【题型】选择题　【知识点】立体几何　【难度】medium
公元前4世纪，古希腊数学家梅内克缪斯（Menaechmus）为了解决倍立方问题而发现了圆锥曲线。他用垂直于母线的平面去截取顶角（圆锥底面圆的一条直径的两个端点与顶点连线所形成的等腰三角形的顶角）分别是锐角、直角、钝角的三种圆锥，得到三种曲线，梅内克缪斯分别称之为锐角、直角和钝角圆锥曲线，今称椭圆、抛物线和双曲线。

如图，四面体$P-ABC$中，$AP$、$AB$、$AC$两两垂直，$|\overrightarrow{AP}|=|\overrightarrow{AC}|$，$\overrightarrow{AM}=\overrightarrow{MC}=\overrightarrow{CN}$，点$O$为底面$ABC$内的一个动点。

(1) 若$\angle OPM=\angle APM$，则点$O$的轨迹是椭圆的一部分；
(2) 若$\angle OPC=\angle APC$，则点$O$的轨迹是双曲线的一部分；
(3) 若$\angle OPN=\angle APN$，则点$O$的轨迹是抛物线的一部分。

以上几个命题中，真命题的个数为（ ）

A. 0个
B. 1个
C. 2个
D. 3个

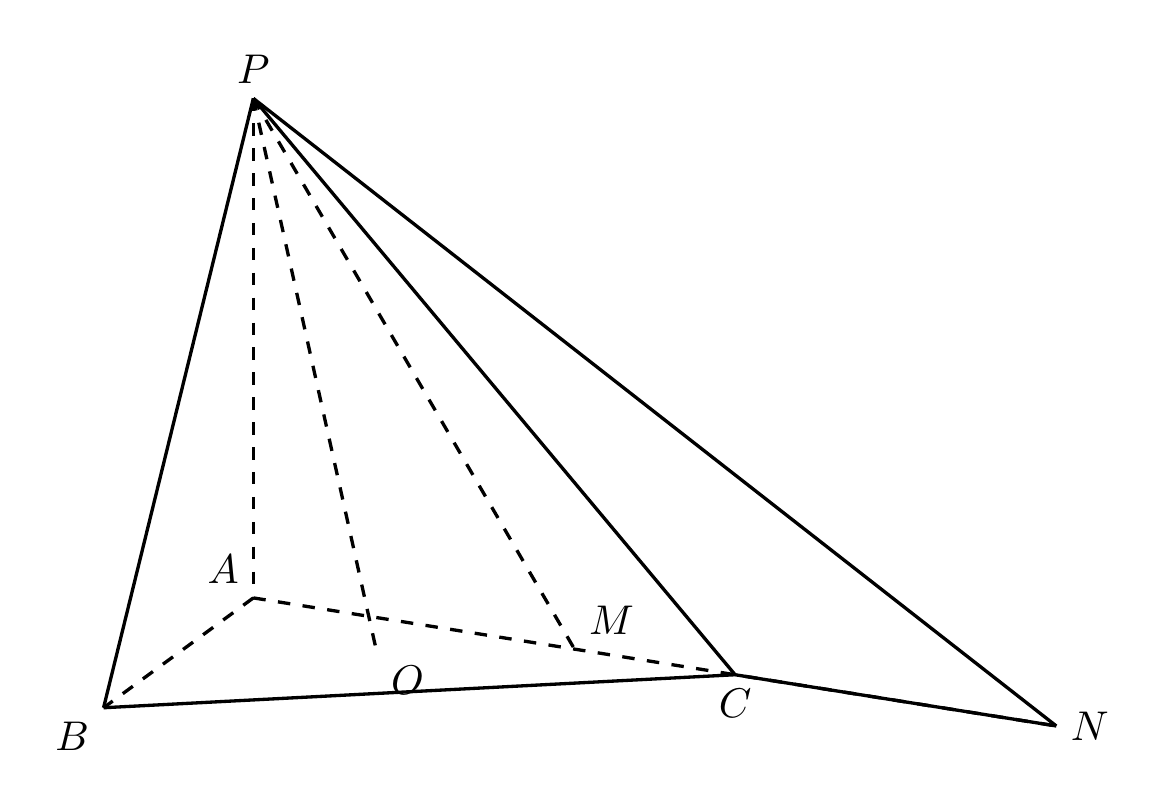
【解答】
\textbf{【答案】} B

\textbf{【分析】} 根据梅内克缪斯理论，求出圆锥顶角$\theta$为锐角、直角还是钝角，进而判断轨迹类型即可。

\textbf{【解答】}
(1) 因为$AP$、$AB$、$AC$两两垂直，$AB\cap AC=A$，$AB,AC\subset$平面$ABC$，所以$PA\perp$平面$ABC$。
因为$\angle OPM=\angle APM$，所以$O$点在以$PM$为轴的圆锥面上。
因为$|\overrightarrow{AP}|=|\overrightarrow{AC}|$，$\overrightarrow{AM}=\overrightarrow{MC}$，所以$\tan\angle APM=\frac{AM}{PA}=\frac{1}{2}$。
设圆锥顶角为$\theta$，则
\[
\tan\theta = \tan2\angle APM = \frac{2\times\frac{1}{2}}{1-\frac{1}{4}} = \frac{4}{3} > 0
\]
所以顶角$\theta$为锐角，即点$O$的轨迹是椭圆的一部分，故(1)正确。

(2) 当$\angle OPC=\angle APC$时，$O$点在以$PC$为轴的圆锥面上。
因为$|\overrightarrow{AP}|=|\overrightarrow{AC}|$，$\tan\angle APC=1$，故$\angle APC=\frac{\pi}{4}$。
此时圆锥顶角$\theta=2\angle APC=\frac{\pi}{2}$为直角，所以$O$的轨迹是抛物线的一部分，故(2)错误。

(3) 当$\angle OPN=\angle APN$时，$O$点在以$PN$为轴的圆锥面上。
因为$|\overrightarrow{AP}|=|\overrightarrow{AC}|$，$\overrightarrow{AM}=\overrightarrow{MC}=\overrightarrow{CN}$，所以$\tan\angle APN=\frac{AN}{PA}=\frac{3}{2}$。
\[
\tan\theta = \tan2\angle APN = \frac{2\times\frac{3}{2}}{1-\frac{9}{4}} = -\frac{12}{5} < 0
\]
所以顶角$\theta$为钝角，即点$O$的轨迹是双曲线的一部分，故(3)错误。

综上，真命题的个数为1。

故选：B。

\textbf{【点评】} 本题考查圆锥曲线轨迹的判定，属中档题。